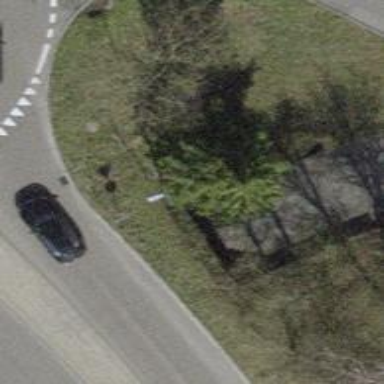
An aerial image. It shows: Tunnel footway.